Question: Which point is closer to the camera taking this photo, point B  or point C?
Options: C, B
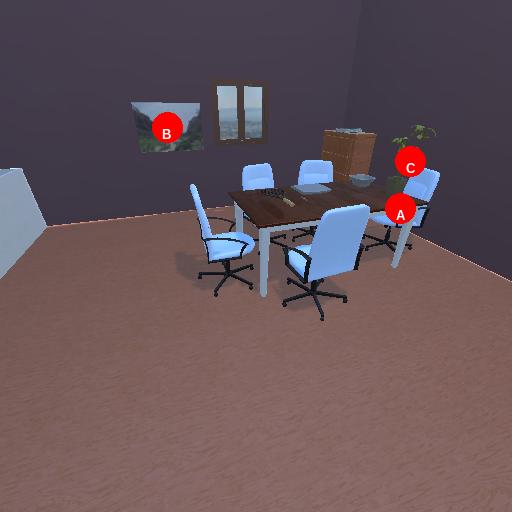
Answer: C